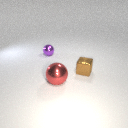
large red metal sphere in front of small brown metal cube